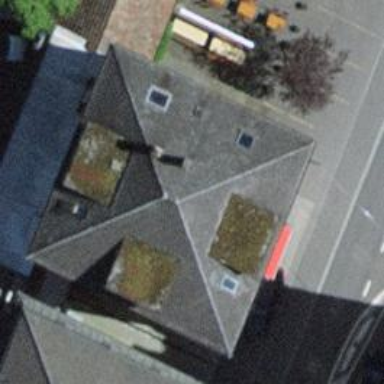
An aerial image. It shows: Restaurant.